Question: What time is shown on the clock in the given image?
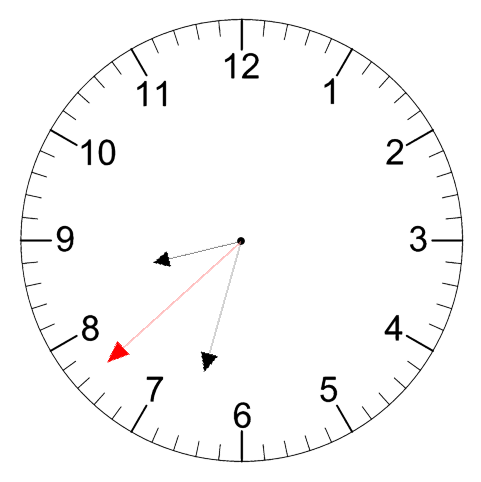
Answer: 08:32:38